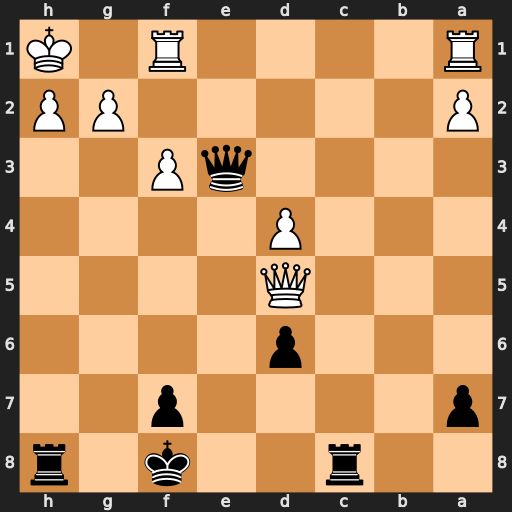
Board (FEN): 2r2k1r/p4p2/3p4/3Q4/3P4/4qP2/P5PP/R4R1K
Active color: b
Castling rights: -
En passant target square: -
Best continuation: Qf4 h3 Rc2 Qa8+ Kg7 Qxh8+ Kxh8